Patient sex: F
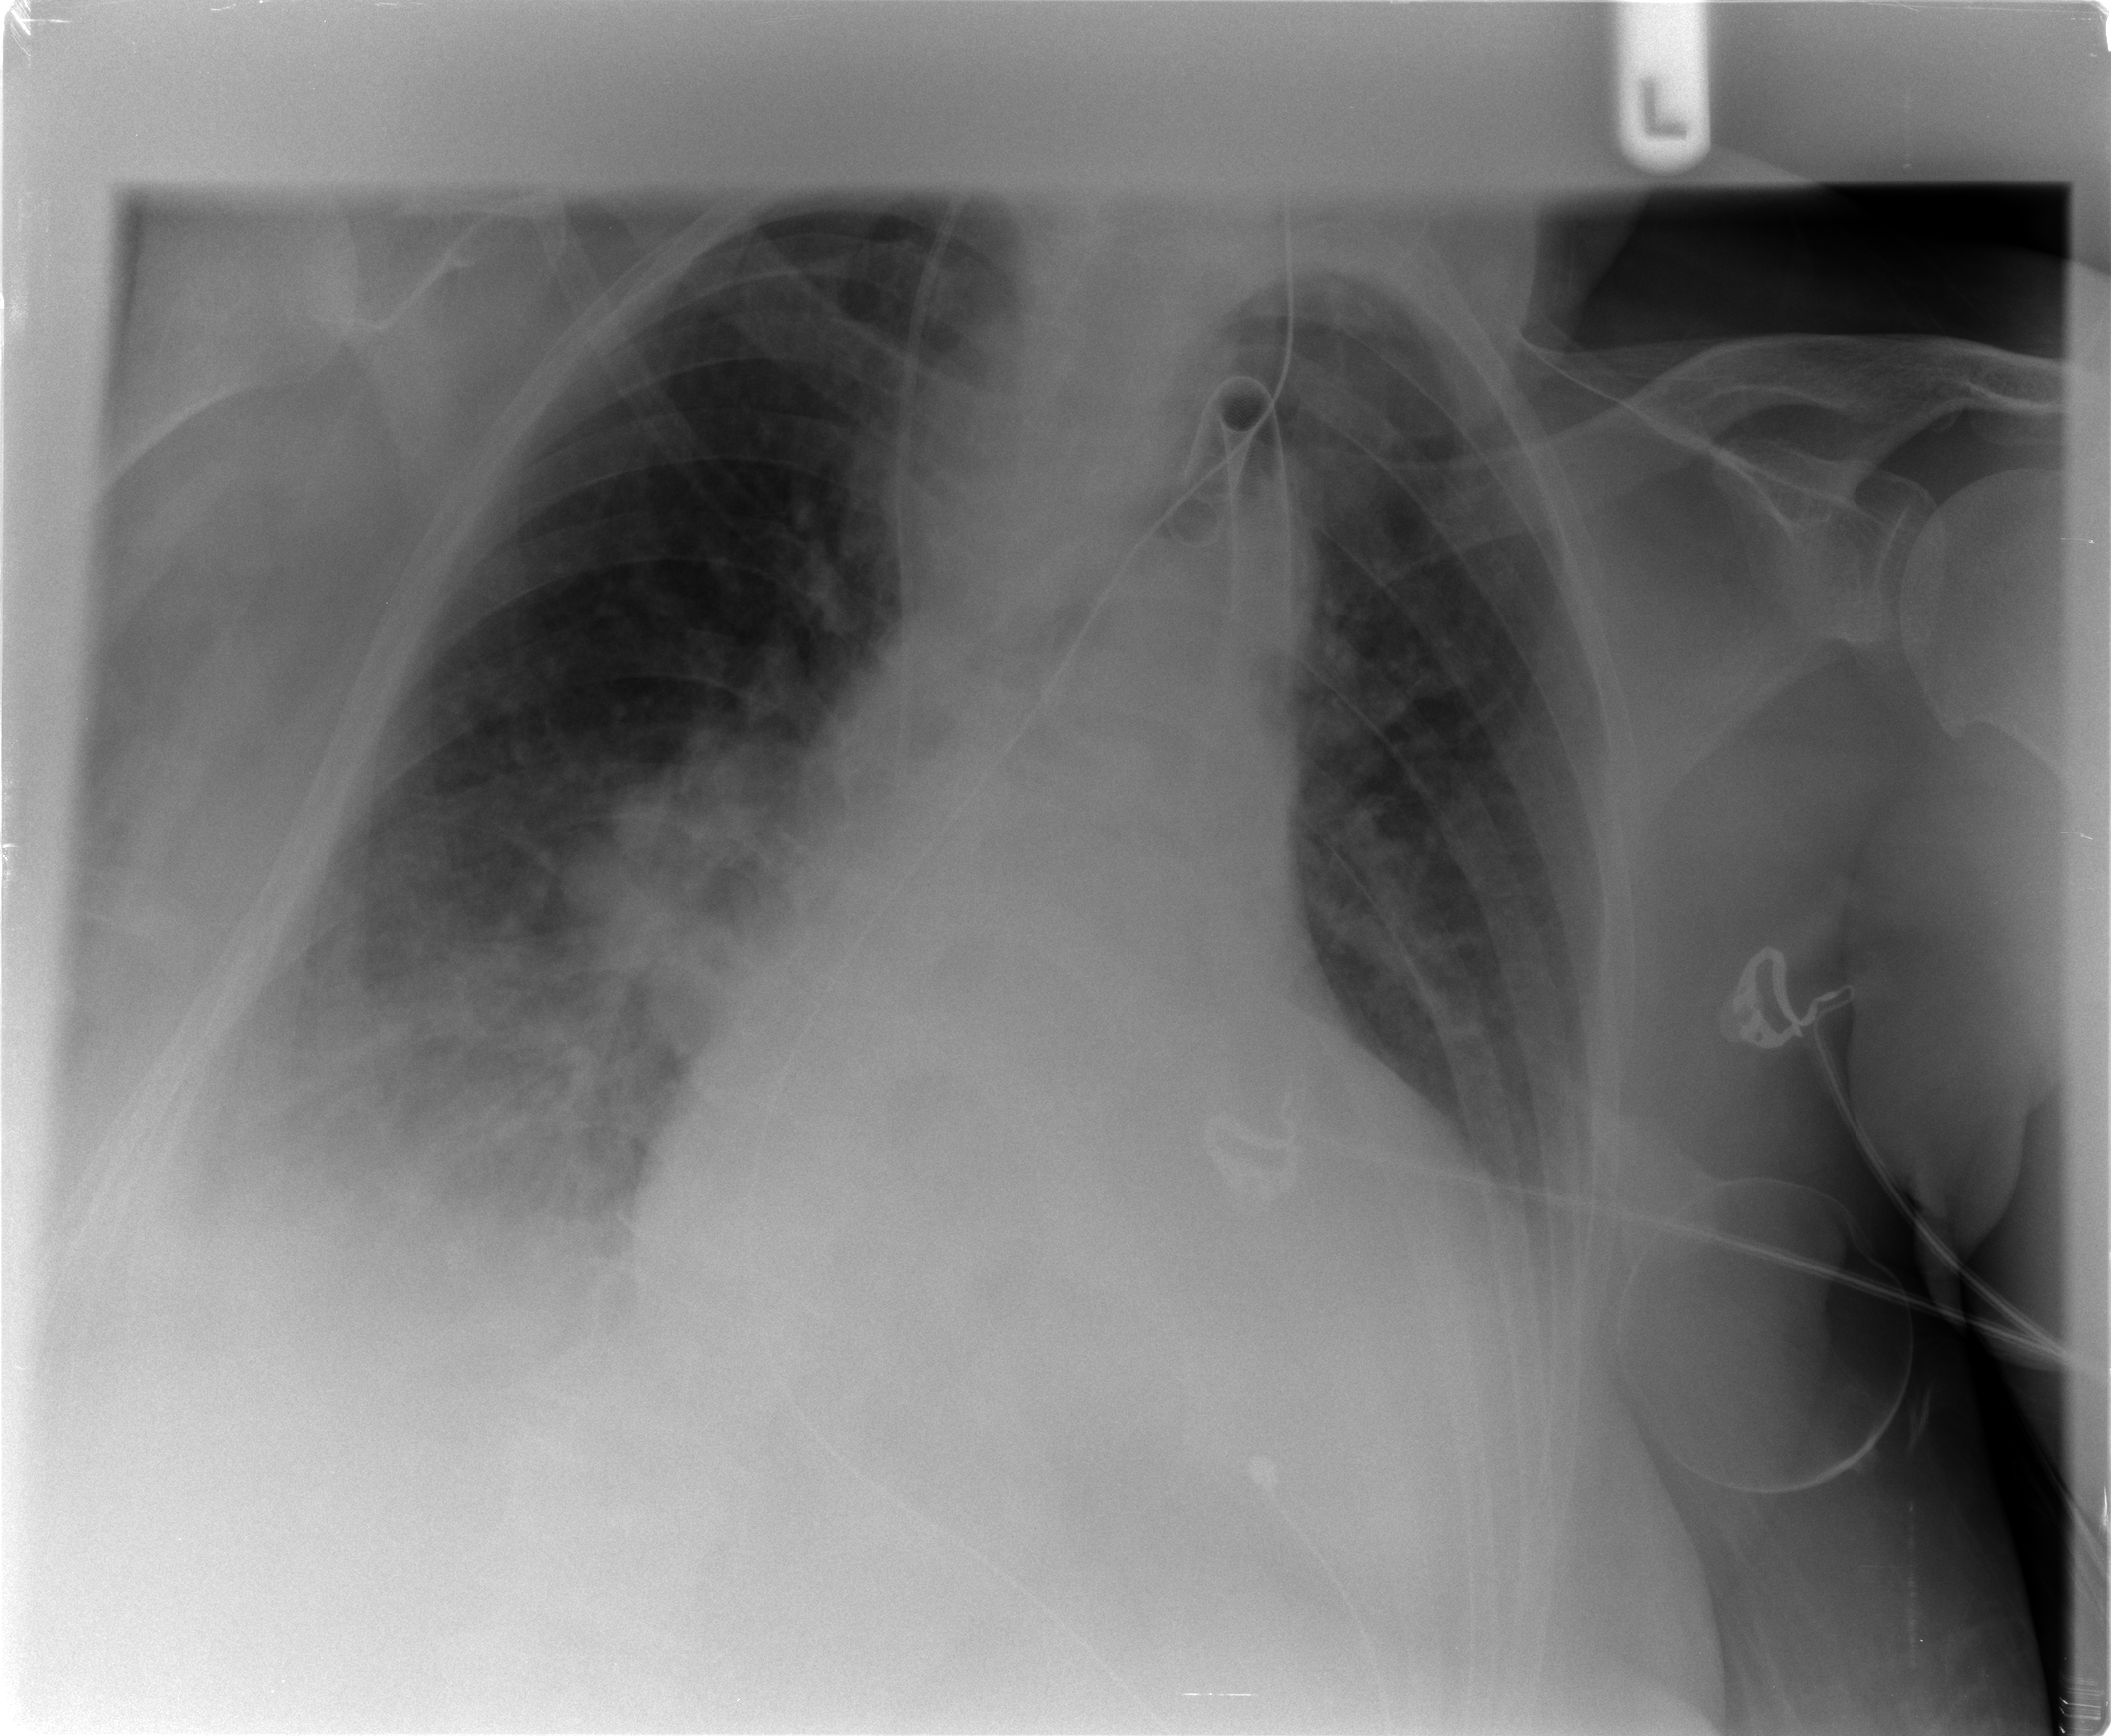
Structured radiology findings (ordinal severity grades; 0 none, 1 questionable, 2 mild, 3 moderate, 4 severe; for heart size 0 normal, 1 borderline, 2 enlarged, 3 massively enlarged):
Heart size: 2
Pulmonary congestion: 1
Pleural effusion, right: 2
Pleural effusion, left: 1
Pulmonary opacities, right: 1
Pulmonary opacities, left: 0
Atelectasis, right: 2
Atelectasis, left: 1